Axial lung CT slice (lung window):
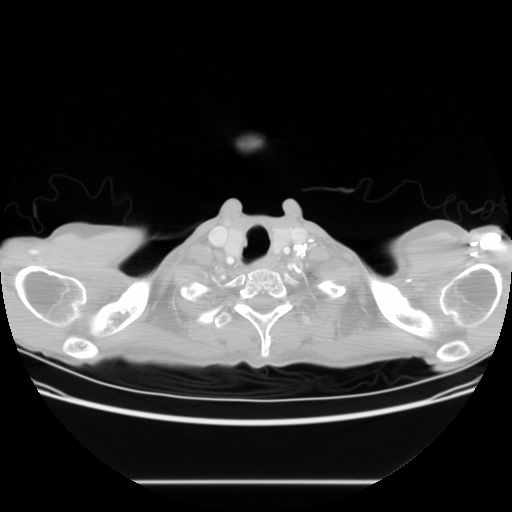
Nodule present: no